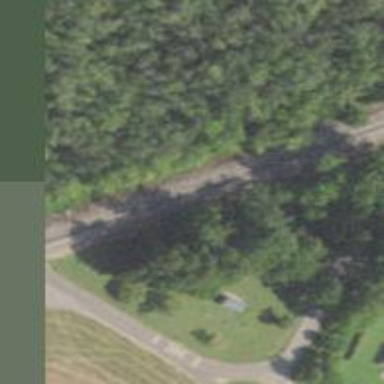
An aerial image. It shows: Railway track.